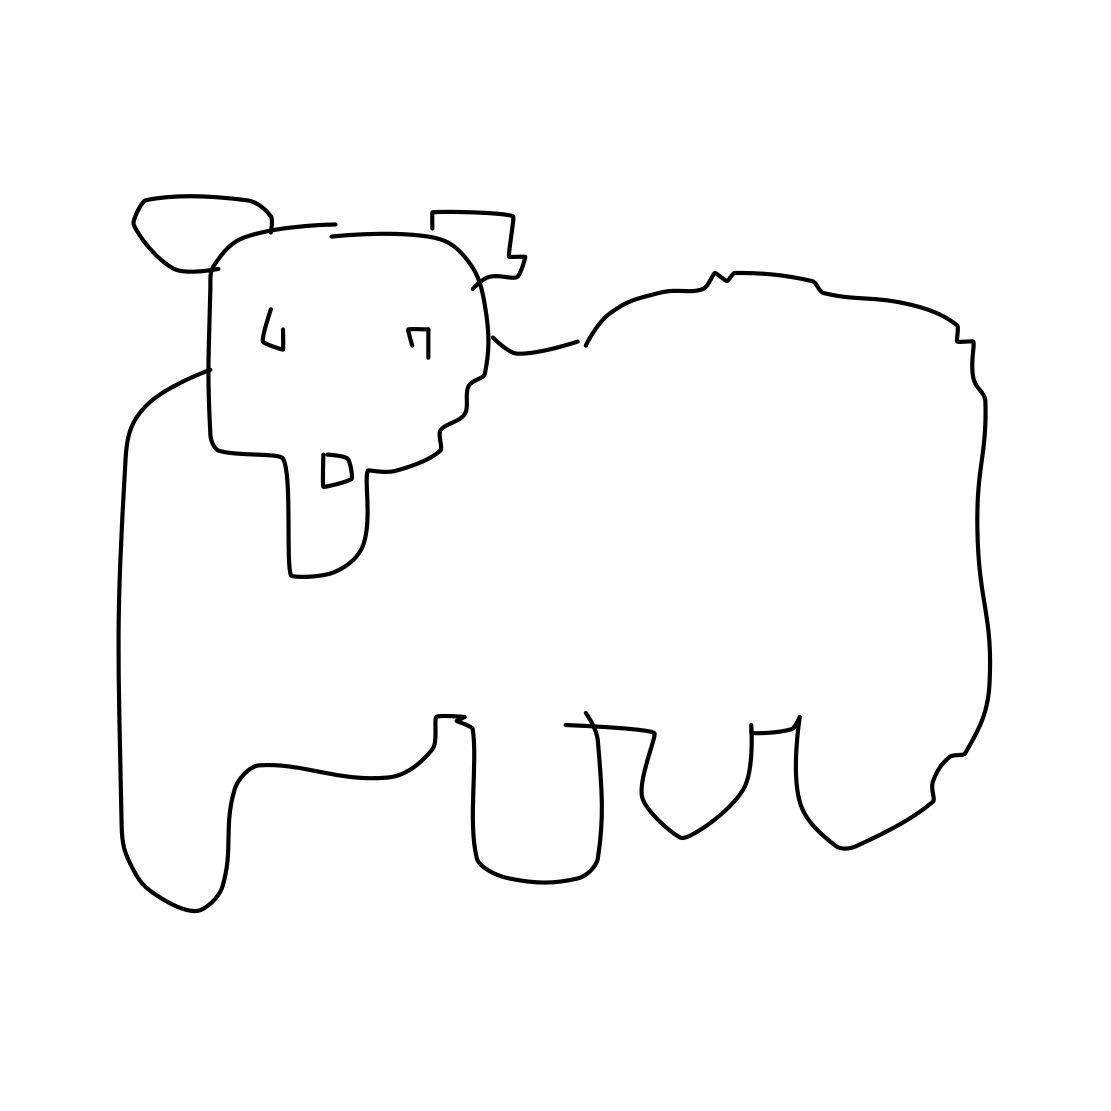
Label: bear (animal)